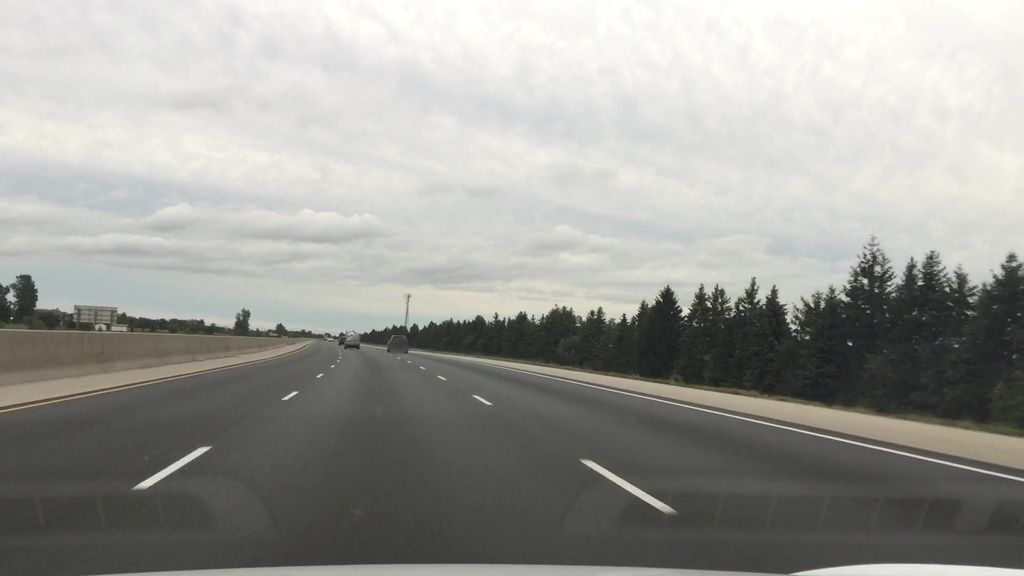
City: kitchener-waterloo